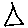
Label: triangle